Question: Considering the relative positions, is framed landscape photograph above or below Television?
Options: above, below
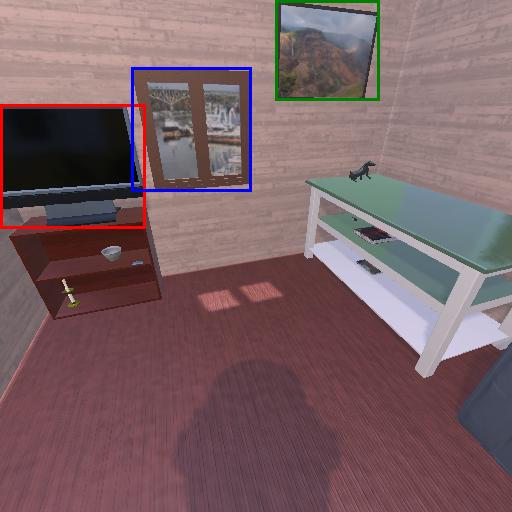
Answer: above